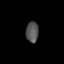
Tissue: lung
Cell type: Epithelial cells
Senescence score: 0.2283
Nuclear area (px): 257
Mean DAPI intensity: 83.054